Field crop: maize
Growth stage: 2
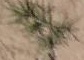
Species: salsola